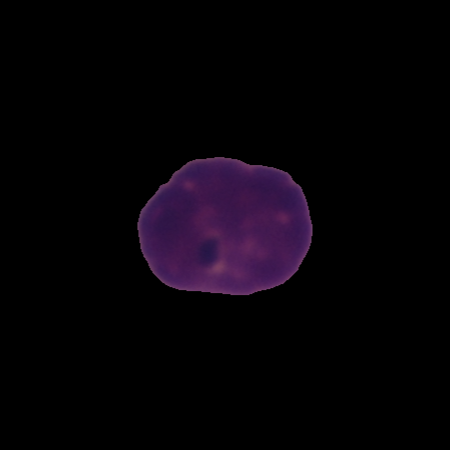
Label: healthy